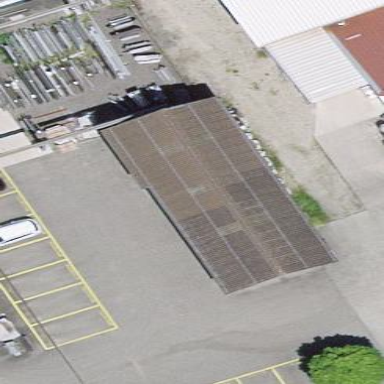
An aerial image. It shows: Garage.